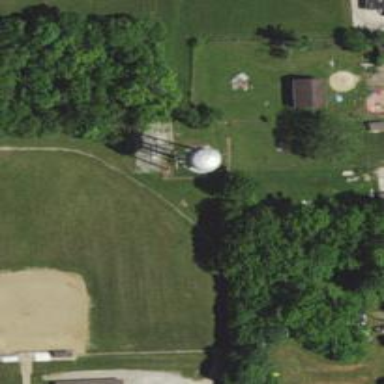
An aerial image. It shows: Water tower that is man-made.